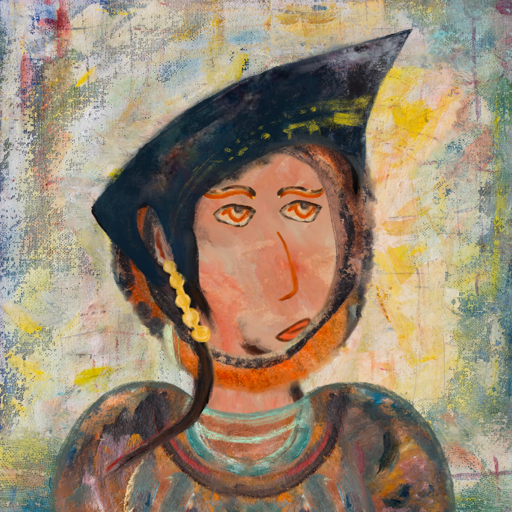
Background: Irani, Head And Neck Side: Roy_Bahadur, Face Side: Experience, Bust: Boggyland, Hair Side: Childish, Head Accessory: Irani, Second Necklace: Blank, Necklace: Blank, Baby: Blank